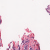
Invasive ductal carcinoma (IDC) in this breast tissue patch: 1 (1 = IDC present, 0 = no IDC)